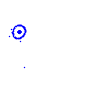
Particle: kaon